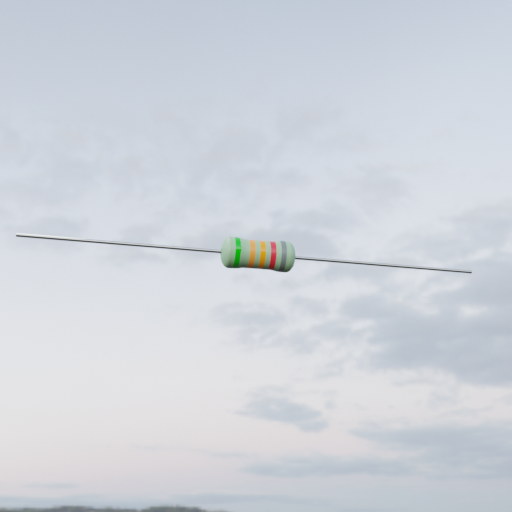
Resistor colour bands (in order): green, orange, orange, red, gray